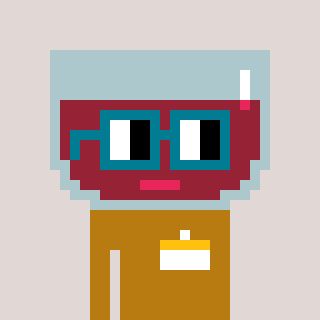
a pixel art character with square dark green glasses, a wine-shaped head and a gold-colored body on a warm background